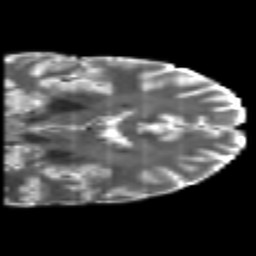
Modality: T2w
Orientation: coronal
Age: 25
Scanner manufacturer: philips
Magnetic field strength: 3 T
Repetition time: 8.593 s
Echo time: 0.1268 s